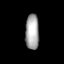
Tissue: prostate
Cell type: T cells
Senescence score: 0.3163
Nuclear area (px): 474
Mean DAPI intensity: 166.148